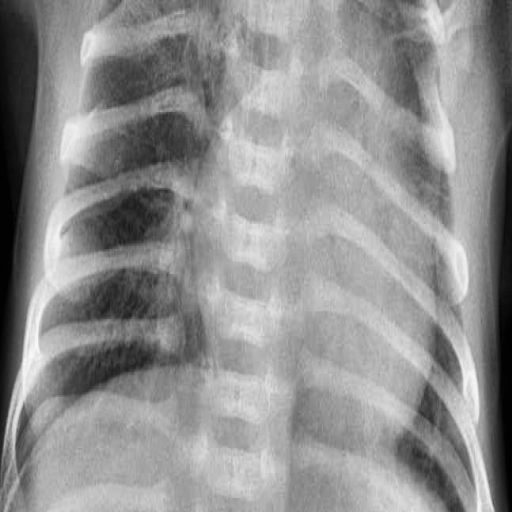
Finding: PNEUMONIA